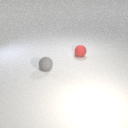
small gray rubber sphere in front of small red rubber sphere